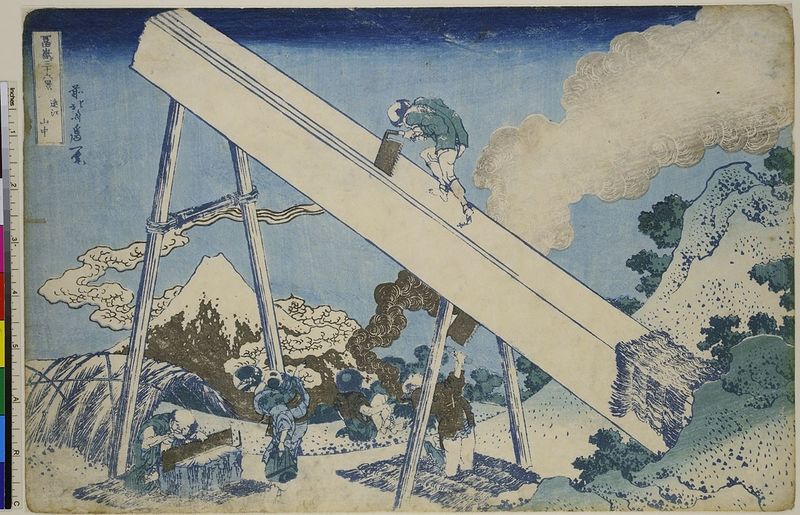
Titel: In den Bergen von Totomi, Blatt 19 aus der Serie: 36 Ansichten des Fuji
Künstler: Katsushika Hokusai
Standort: Hamburg
Institution: Museum für Kunst und Gewerbe Hamburg
Schlagwörter: berg, blau, feuer, himmel, mann, weiß, wolken, gelb, grün, landschaft, holz, zeichnung, rot, schnee, wolke, mensch, hügel, hütte, rauch, schräg, arbeit, holzschnitt, japan, arbeiten, berge, gebirge, farbe, arbeiter, balken, japanisch, schriftzeichen, tusche, stütze, vulkan, druckgraphik, druckgrafik, handwerk, handwerker, säge, schwul, sägen, grpn, kochen, zeit, farbholzschnitt, konstrukt, helfen, matte, regenbogen, hellbalu, edo, fuji, reproduktionen, volcano, druckerzeugnisse, volcan, gelvb, säger